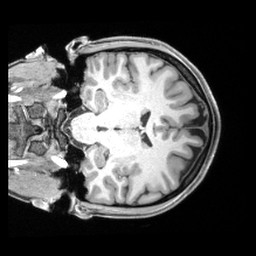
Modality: T1w
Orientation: coronal
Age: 23
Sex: female
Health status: healthy
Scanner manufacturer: siemens
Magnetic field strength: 3 T
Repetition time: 2.4 s
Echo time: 0.00194 s